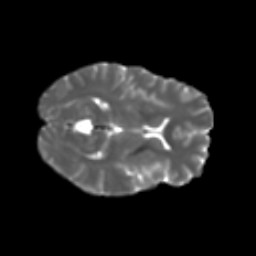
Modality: T2w
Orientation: axial
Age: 42
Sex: female
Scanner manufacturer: ge
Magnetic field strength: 3 T
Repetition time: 7.8 s
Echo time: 0.0611 s